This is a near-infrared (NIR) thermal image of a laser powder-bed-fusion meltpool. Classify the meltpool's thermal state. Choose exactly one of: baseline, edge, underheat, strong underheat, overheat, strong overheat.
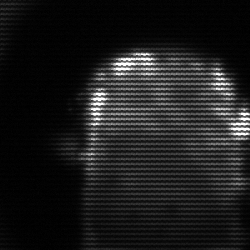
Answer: baseline